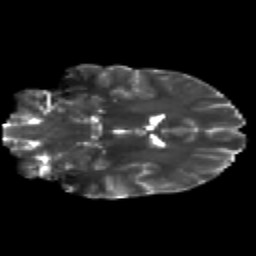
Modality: T2w
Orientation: coronal
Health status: healthy
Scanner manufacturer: siemens
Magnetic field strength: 3 T
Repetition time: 12 s
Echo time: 0.092 s